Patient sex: M
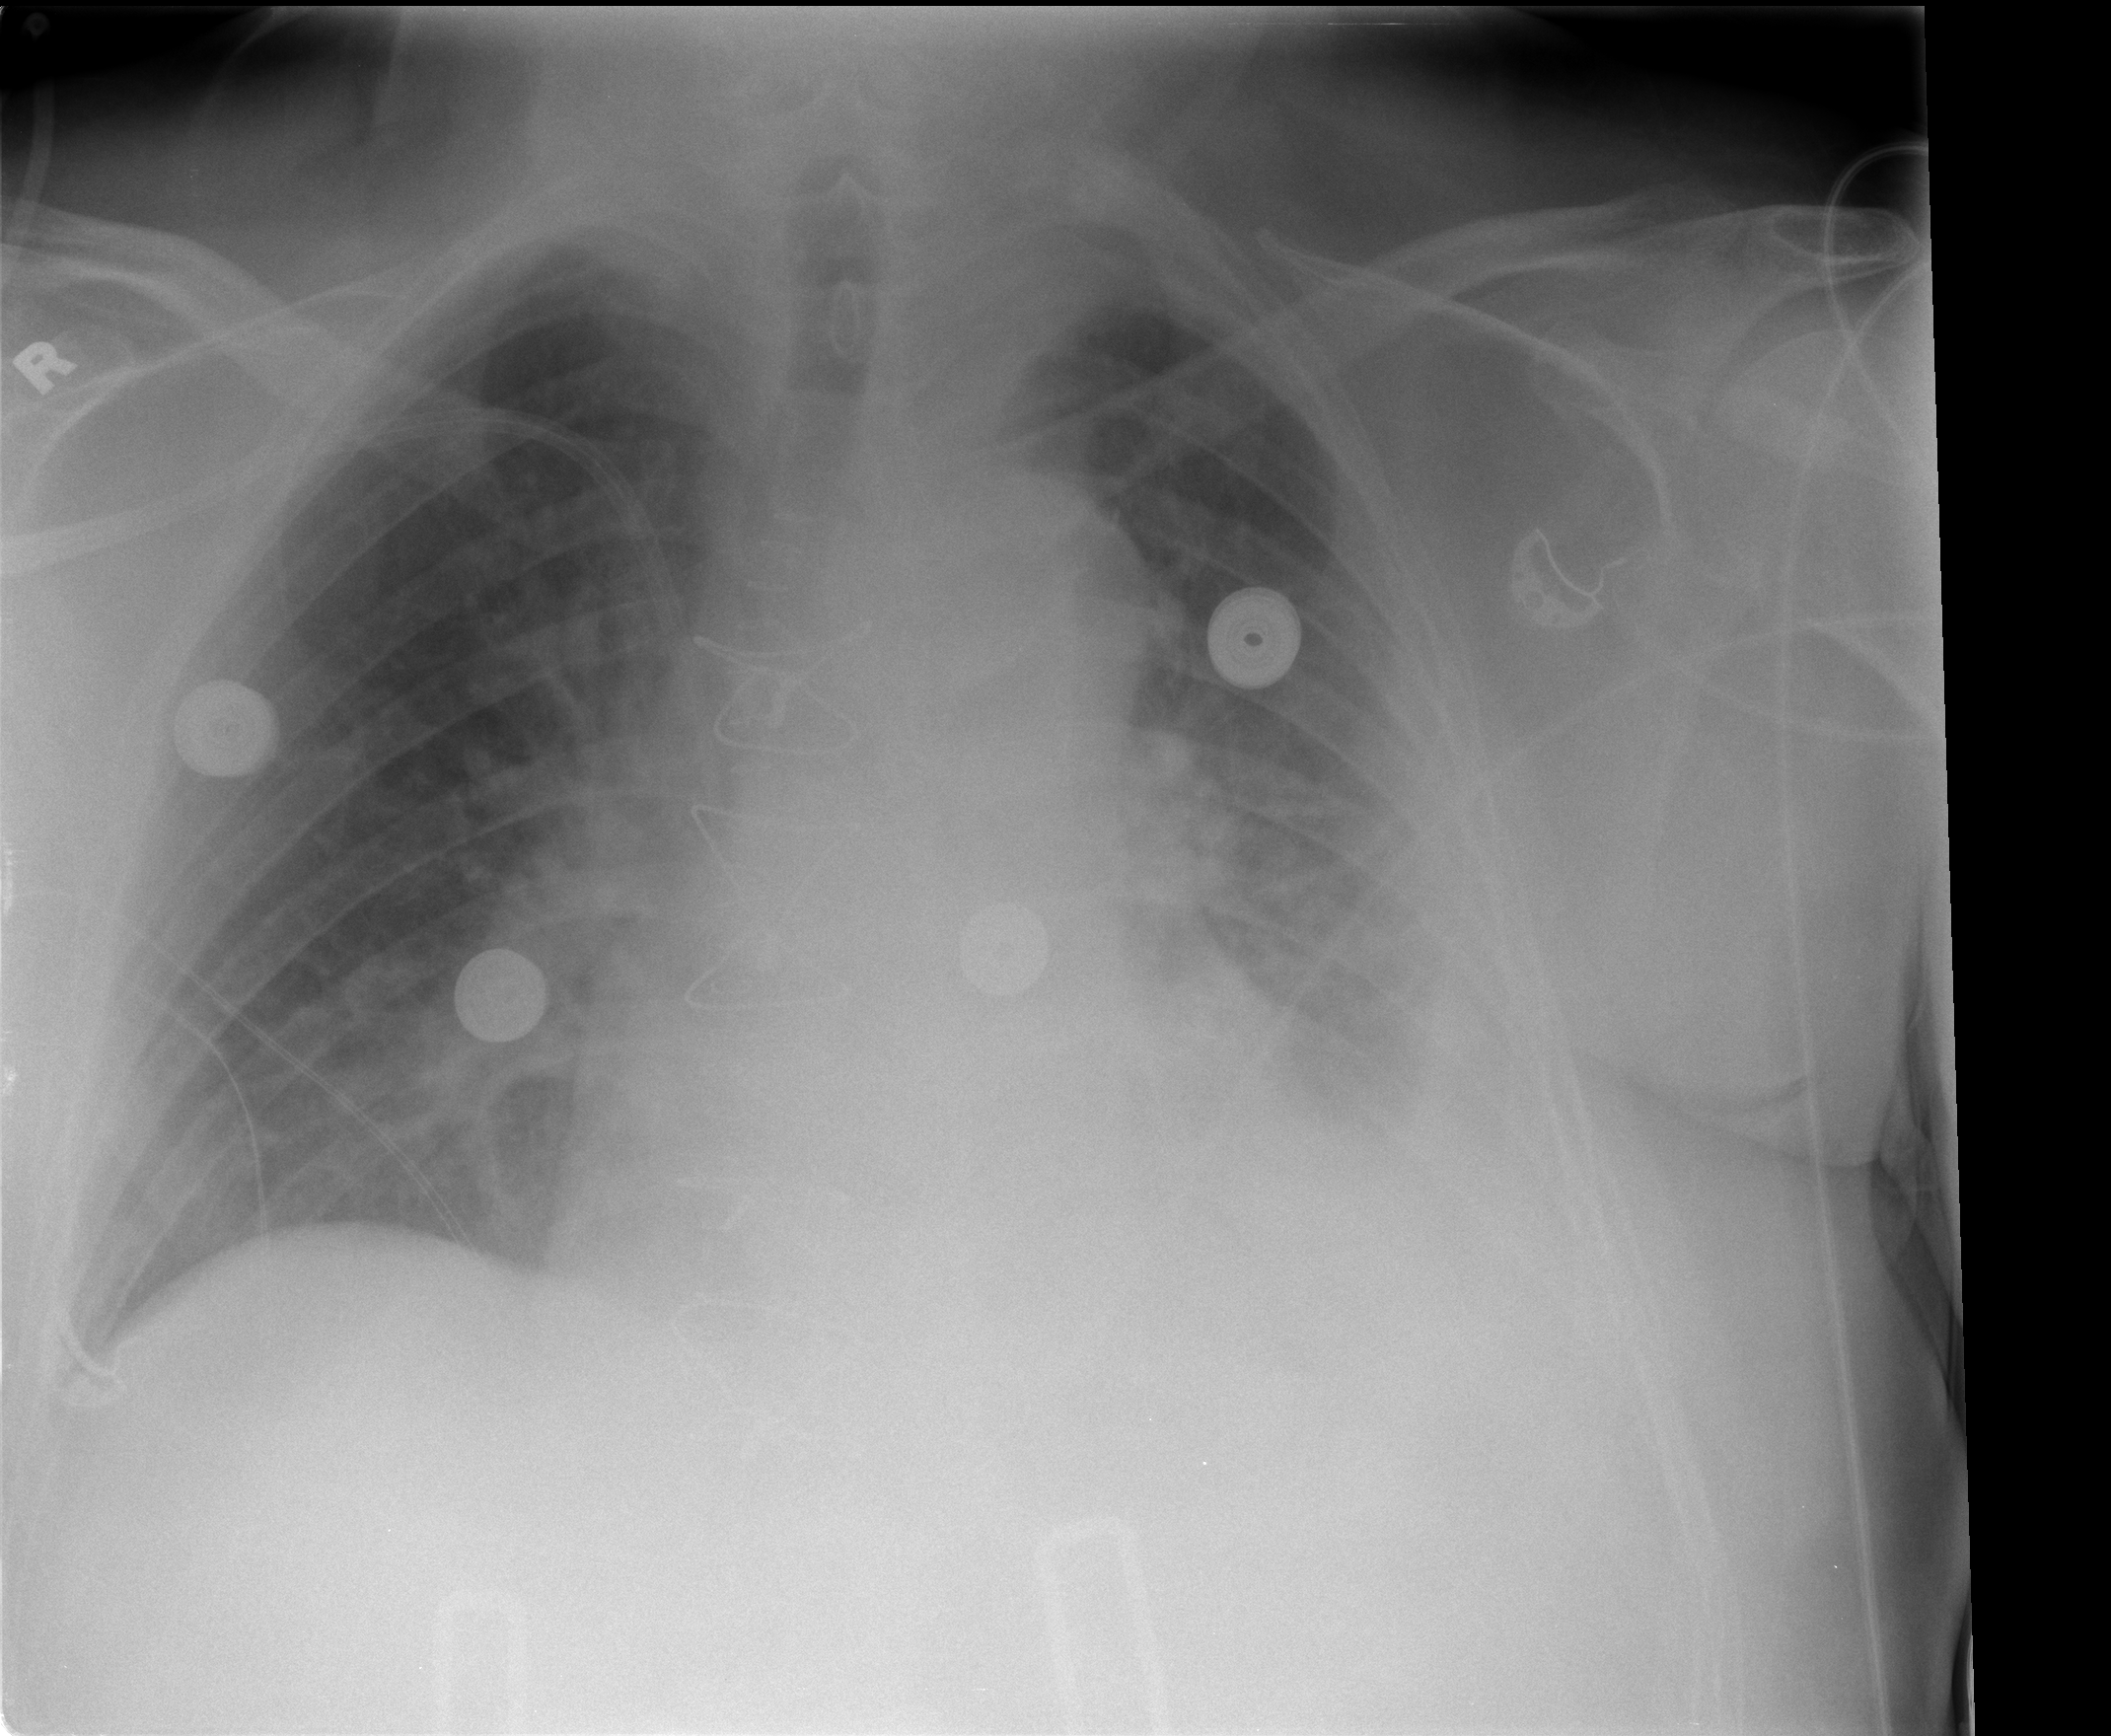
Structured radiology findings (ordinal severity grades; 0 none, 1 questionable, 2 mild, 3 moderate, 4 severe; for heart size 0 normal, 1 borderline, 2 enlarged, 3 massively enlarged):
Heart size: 0
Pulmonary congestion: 2
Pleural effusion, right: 0
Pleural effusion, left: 2
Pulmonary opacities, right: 2
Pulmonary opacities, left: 2
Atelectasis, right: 0
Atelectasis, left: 2